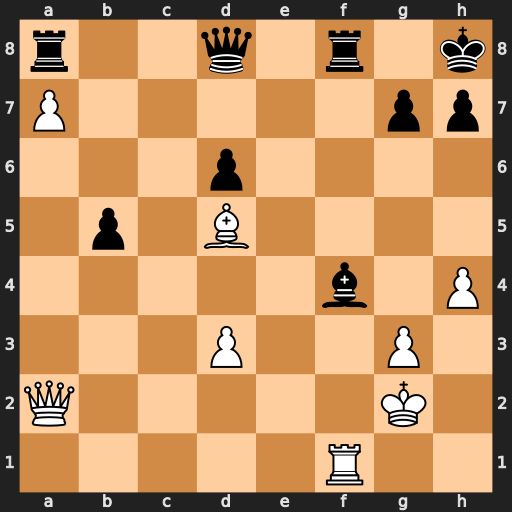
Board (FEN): r2q1r1k/P5pp/3p4/1p1B4/5b1P/3P2P1/Q5K1/5R2
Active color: w
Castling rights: -
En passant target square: -
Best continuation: Rxf4 Rxf4 gxf4